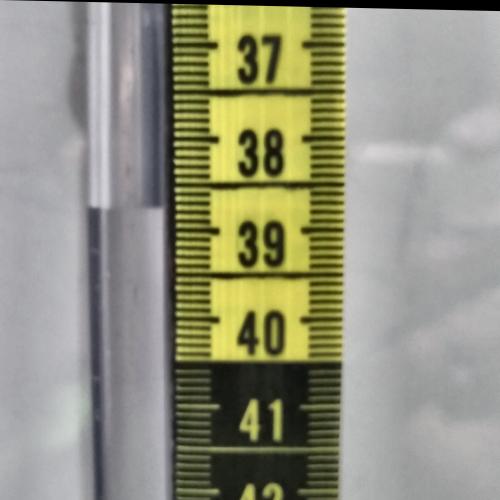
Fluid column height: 38.8 cm